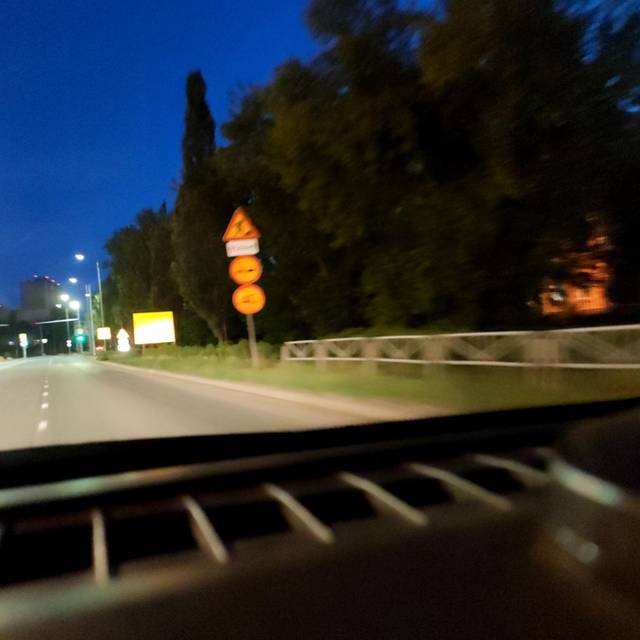
Region: Russia
Coordinates: 57.975, 56.211